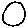
Label: circle